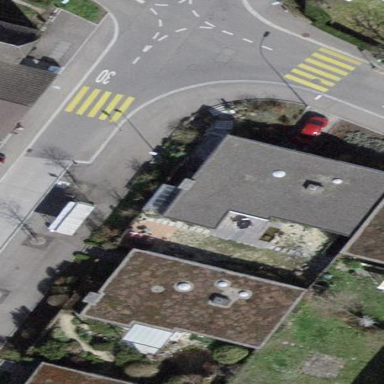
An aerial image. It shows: Building with flat roof.